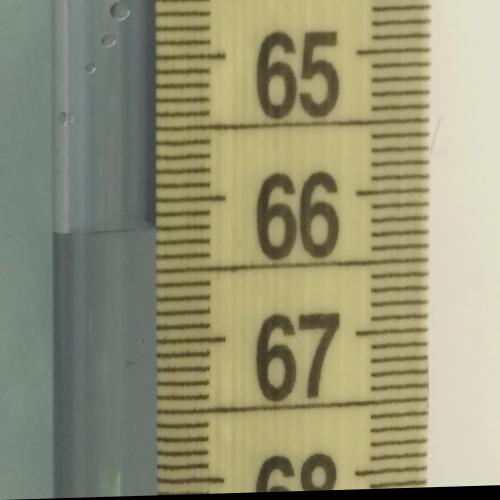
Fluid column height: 66.2 cm